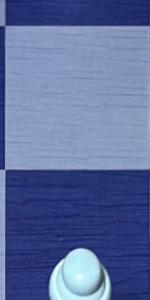
Label: Empty